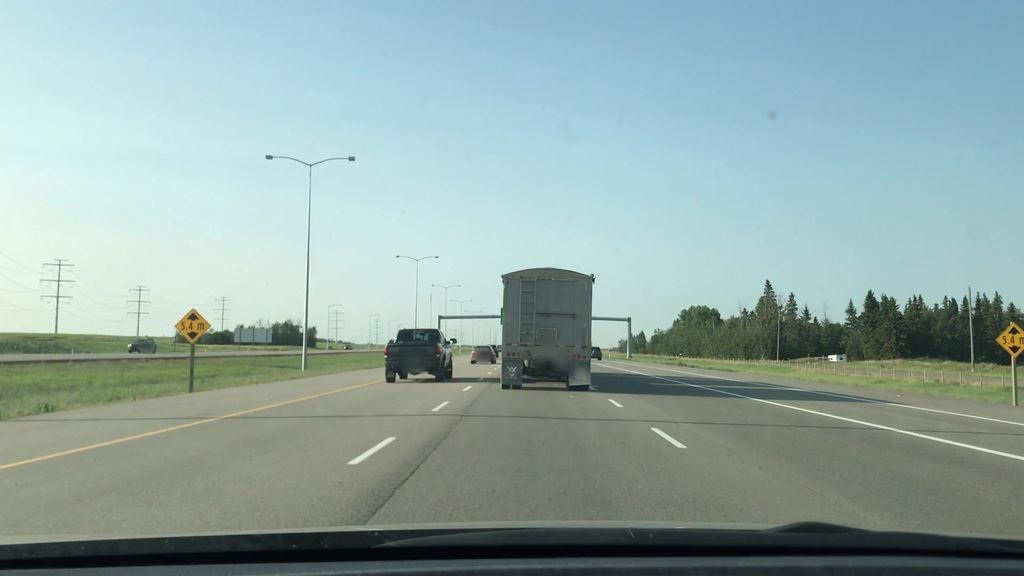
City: edmonton